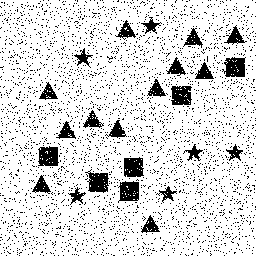
Squares: 6
Triangles: 12
Stars: 6
Total shapes: 24